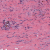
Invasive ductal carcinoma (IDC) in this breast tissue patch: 0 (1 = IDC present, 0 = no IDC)